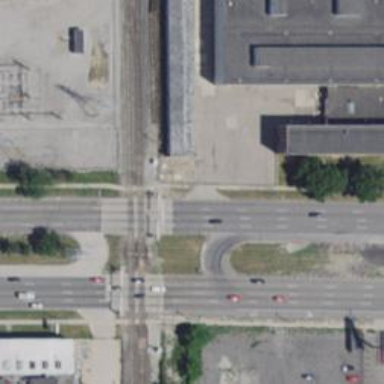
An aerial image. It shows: Railway crossing.